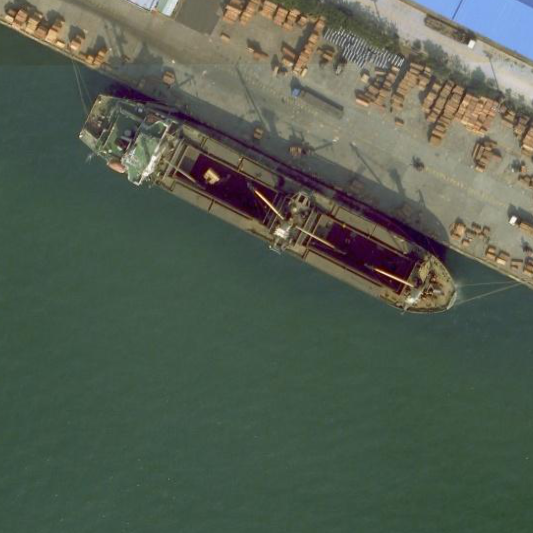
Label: Cargo_ship